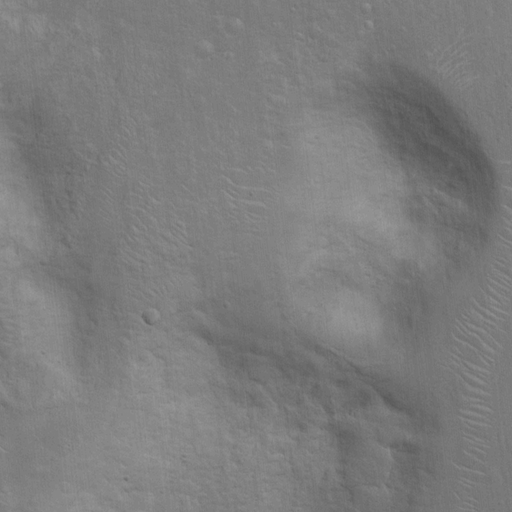
Objects detected: cone, cone